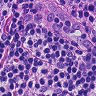
Metastatic tissue present: no